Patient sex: F
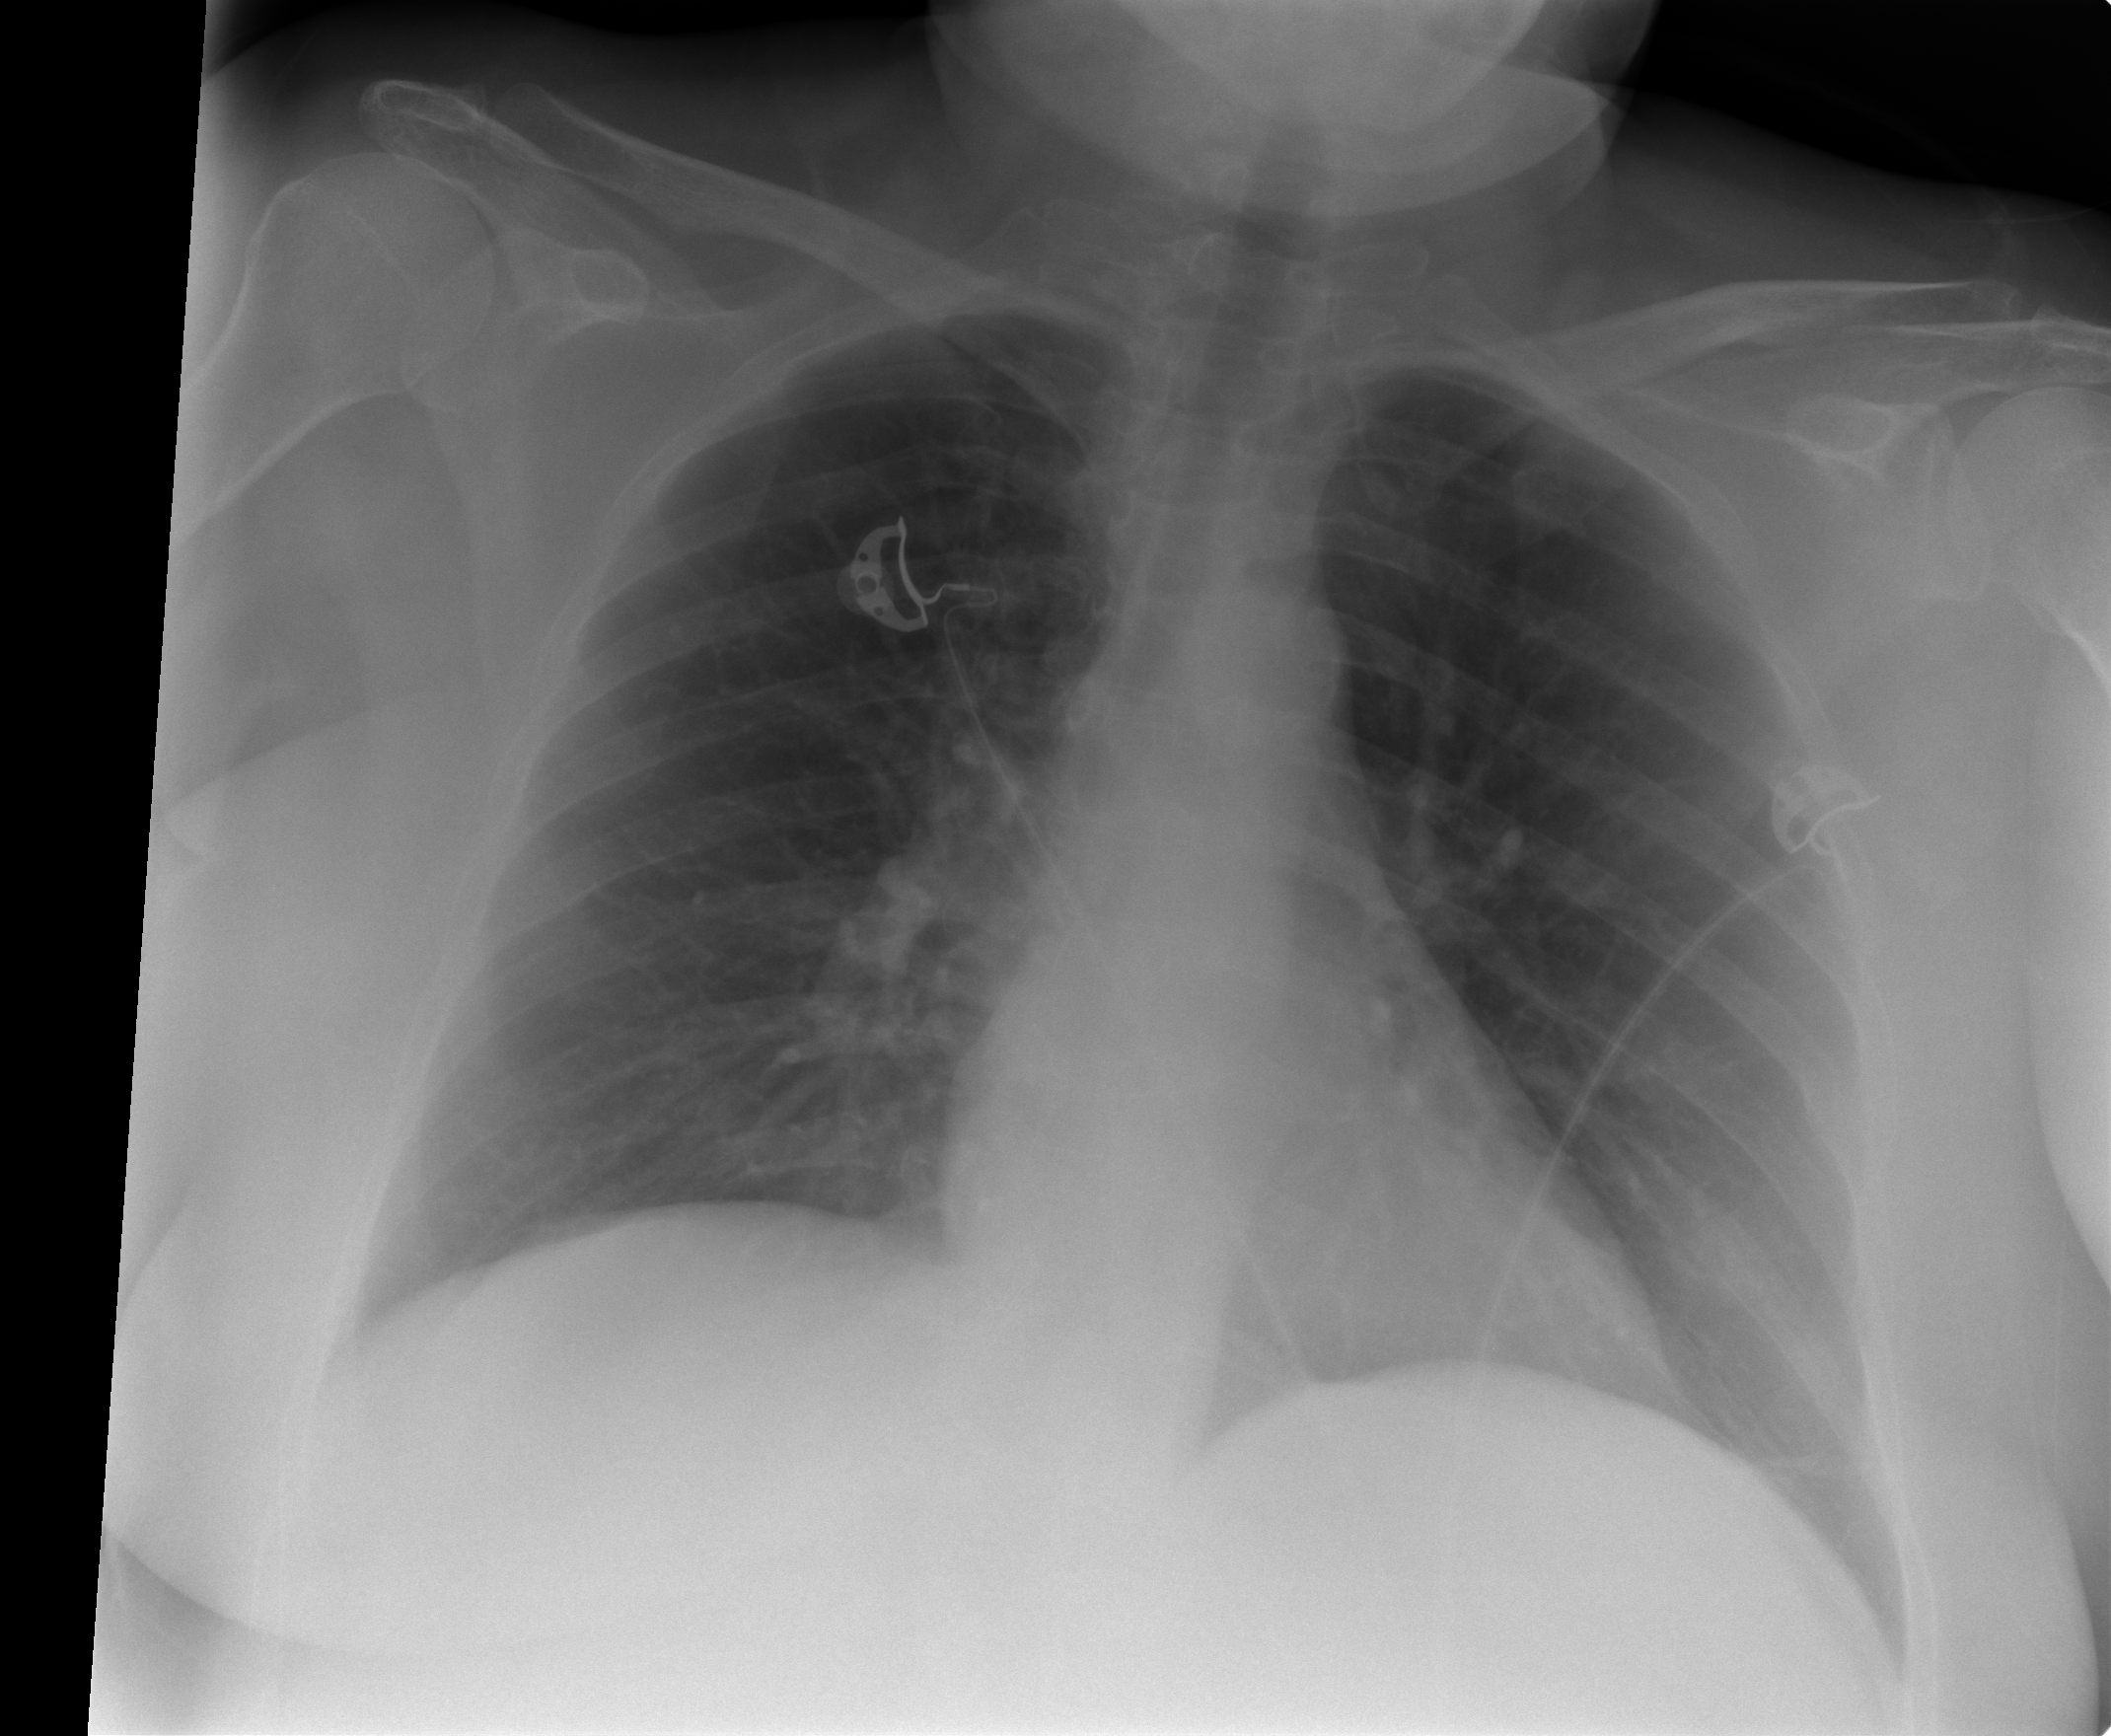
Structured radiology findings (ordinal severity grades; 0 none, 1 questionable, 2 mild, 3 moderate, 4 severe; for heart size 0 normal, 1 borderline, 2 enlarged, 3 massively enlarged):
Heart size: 0
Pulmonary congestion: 0
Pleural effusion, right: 0
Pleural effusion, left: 0
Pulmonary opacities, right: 0
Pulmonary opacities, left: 0
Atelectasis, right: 0
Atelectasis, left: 2